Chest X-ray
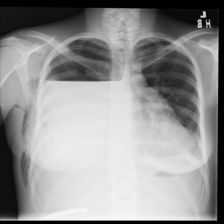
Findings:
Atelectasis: negative
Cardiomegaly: negative
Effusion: positive
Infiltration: negative
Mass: negative
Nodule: negative
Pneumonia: negative
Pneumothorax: negative
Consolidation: negative
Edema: negative
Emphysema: negative
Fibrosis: negative
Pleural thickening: negative
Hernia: negative